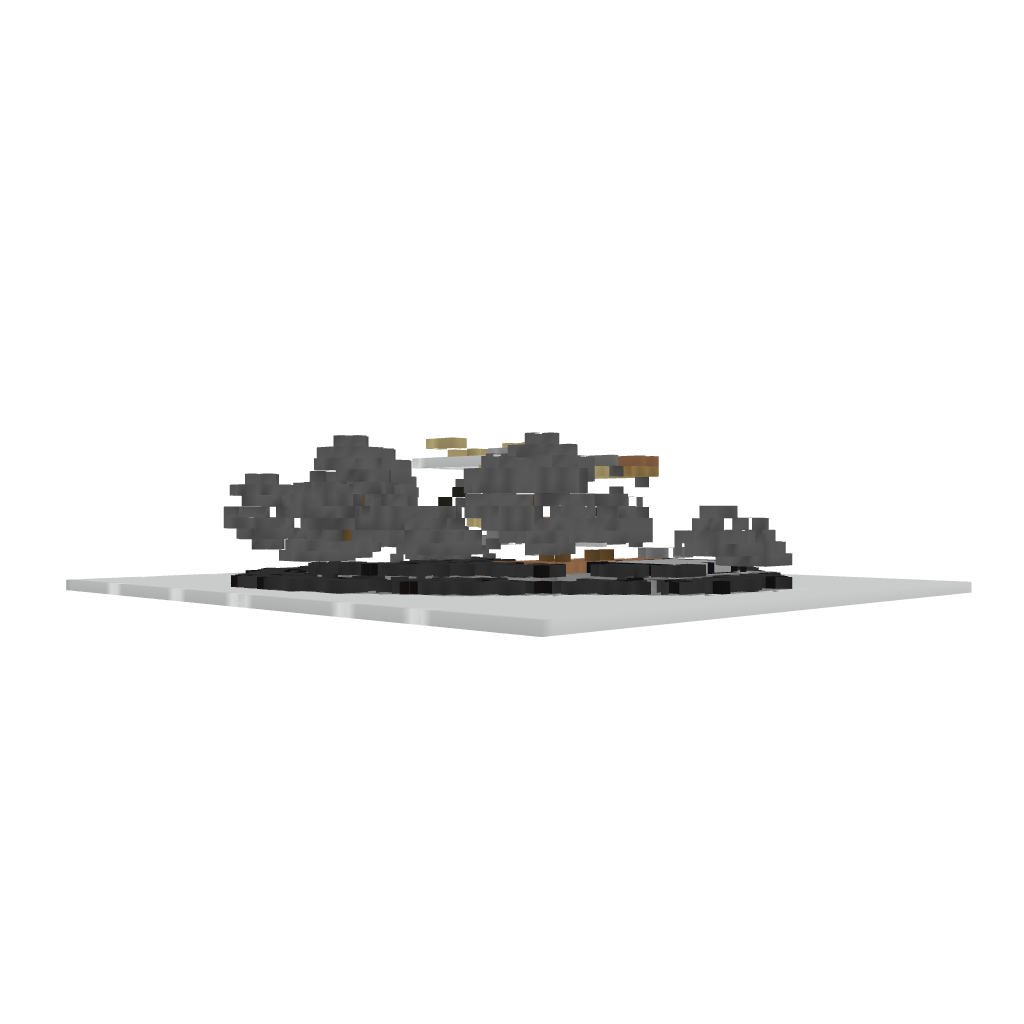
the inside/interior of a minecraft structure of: Luxury House #3